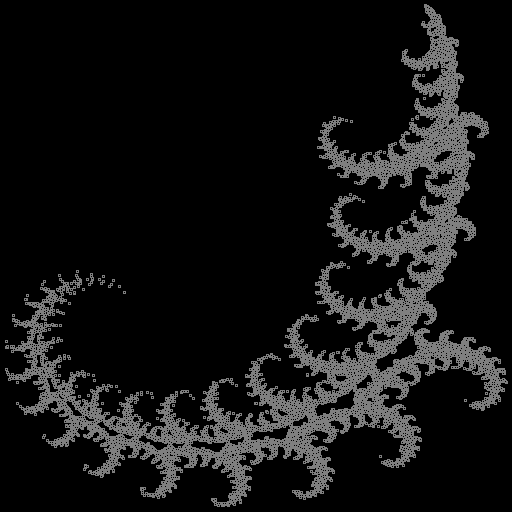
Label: coral